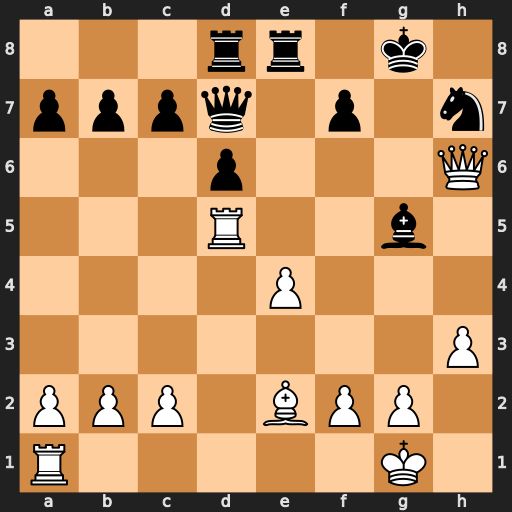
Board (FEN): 3rr1k1/pppq1p1n/3p3Q/3R2b1/4P3/7P/PPP1BPP1/R5K1
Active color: w
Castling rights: -
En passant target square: -
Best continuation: Rxg5+ Nxg5 Qxg5+